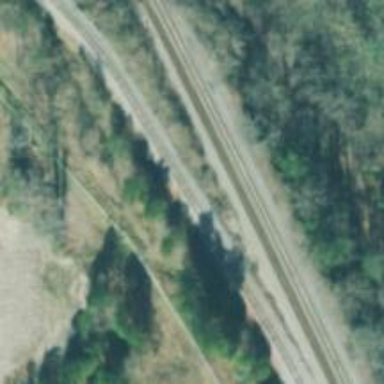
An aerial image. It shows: Railway track.